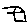
Label: house